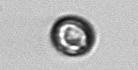
Label: Thalassiosira